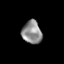
Tissue: lung
Cell type: T cells
Senescence score: 0.2147
Nuclear area (px): 443
Mean DAPI intensity: 141.488